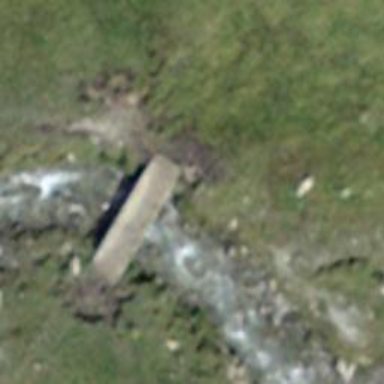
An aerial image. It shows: Path on bridge.